Question: I am using tag-it to create Tags. It works like a charme, but I want to preset some tags.
If I call
'''
$('#tags').tagit('createTag', 'abc');
'''
I get my Tag, but if I call this function a second time, there will be no second tag.
'''
<script>
$('#tags').tagit({
placeholderText: "Such-Tags",
afterTagAdded: function(){
filter();
},
afterTagRemoved: function(){
filter();
},
fieldName: "tagsField[]"
});
{foreach item=tag from=$tags|default:null}
$('#tags').tagit('createTag', '{$tag}');
{/foreach}
</script>
'''
Whats the problem?
edit: if I add
'<li>Tag</li>' I will get the following:

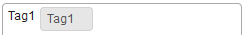
Answer: '''
$(function(){
$('#tags').tagit();
});
'''
'''
<script src="https://ajax.googleapis.com/ajax/libs/jquery/1.11.0/jquery.min.js"></script>
<script src="https://ajax.googleapis.com/ajax/libs/jqueryui/1.9.2/jquery-ui.min.js"></script>
<script src="http://aehlke.github.io/tag-it/js/tag-it.js"></script>
<link href='http://aehlke.github.io/tag-it/css/jquery.tagit.css' rel="stylesheet" type="text/css">
<link href='http://aehlke.github.io/tag-it/css/tagit.ui-zendesk.css' rel="stylesheet" type="text/css">
<ul id="tags">
<!-- Existing list items will be pre-added to the tags -->
<li>Tag1</li>
<li>Tag2</li>
</ul>
'''